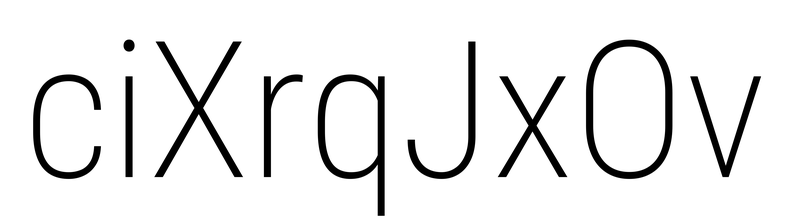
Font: Roboto_Condensed_ExtraLight